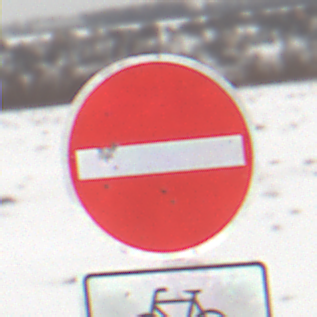
Verkehrszeichen: VerbotDerEinfahrt
Zusatzzeichen unten: EinspurigeFahrzeugeFrei1
Umgebung: Outdoor, Nature
Tageszeit: MorningAfternoon
Wetter: Overcast
Licht: Natural
Jahreszeit: Winter
Kontrast: LowContrast